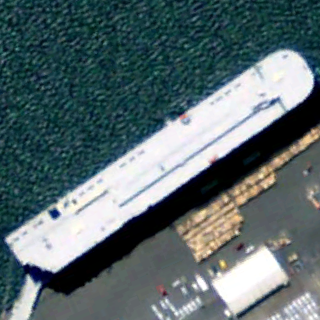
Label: civil